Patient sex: M
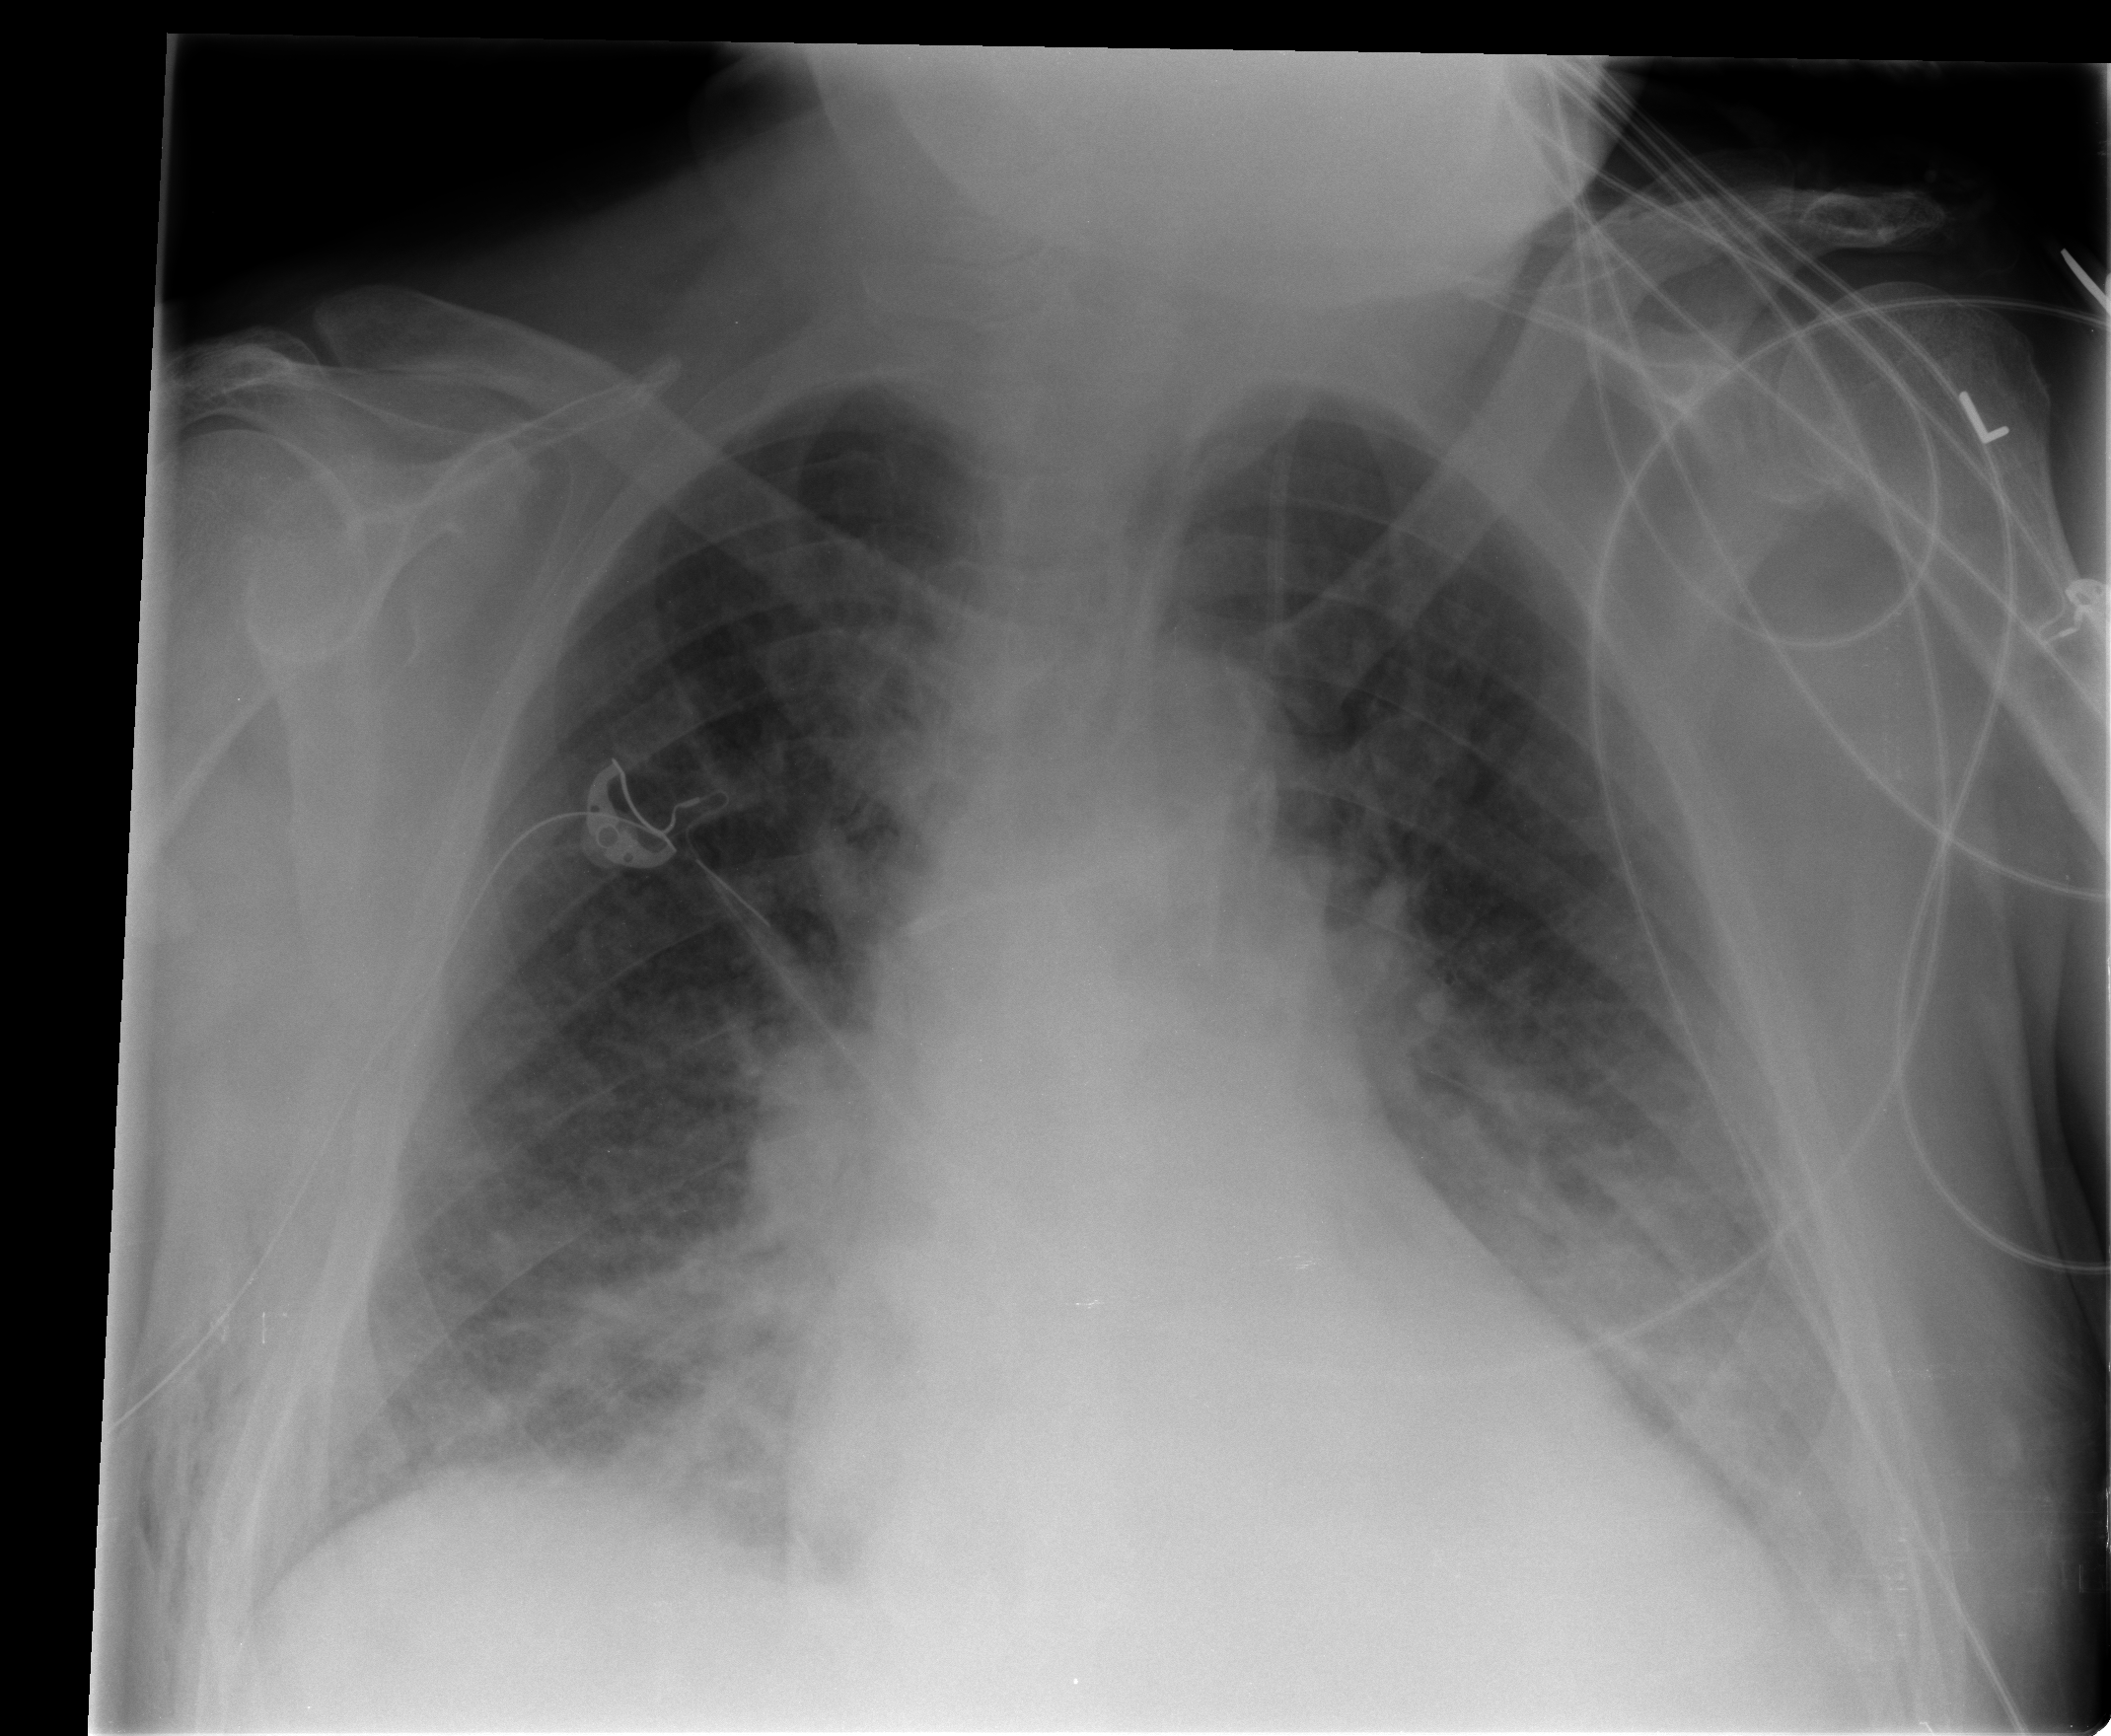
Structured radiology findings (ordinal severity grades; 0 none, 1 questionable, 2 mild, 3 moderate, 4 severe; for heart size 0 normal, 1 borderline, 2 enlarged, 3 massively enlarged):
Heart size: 2
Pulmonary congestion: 3
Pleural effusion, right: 0
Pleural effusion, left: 2
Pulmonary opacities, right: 3
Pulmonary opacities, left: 2
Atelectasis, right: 1
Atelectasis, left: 2